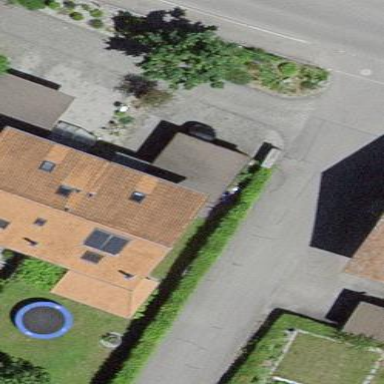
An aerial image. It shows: Residential building.